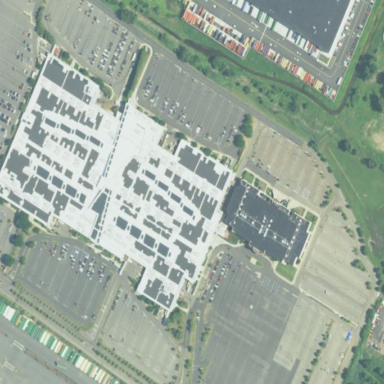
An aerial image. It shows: Retail area.